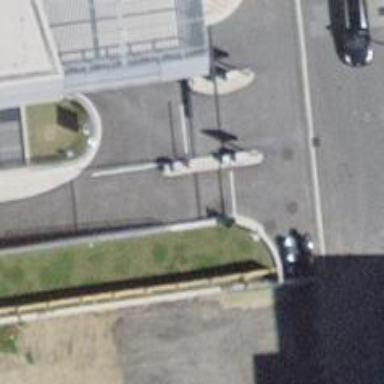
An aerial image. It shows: Lift gate barrier.